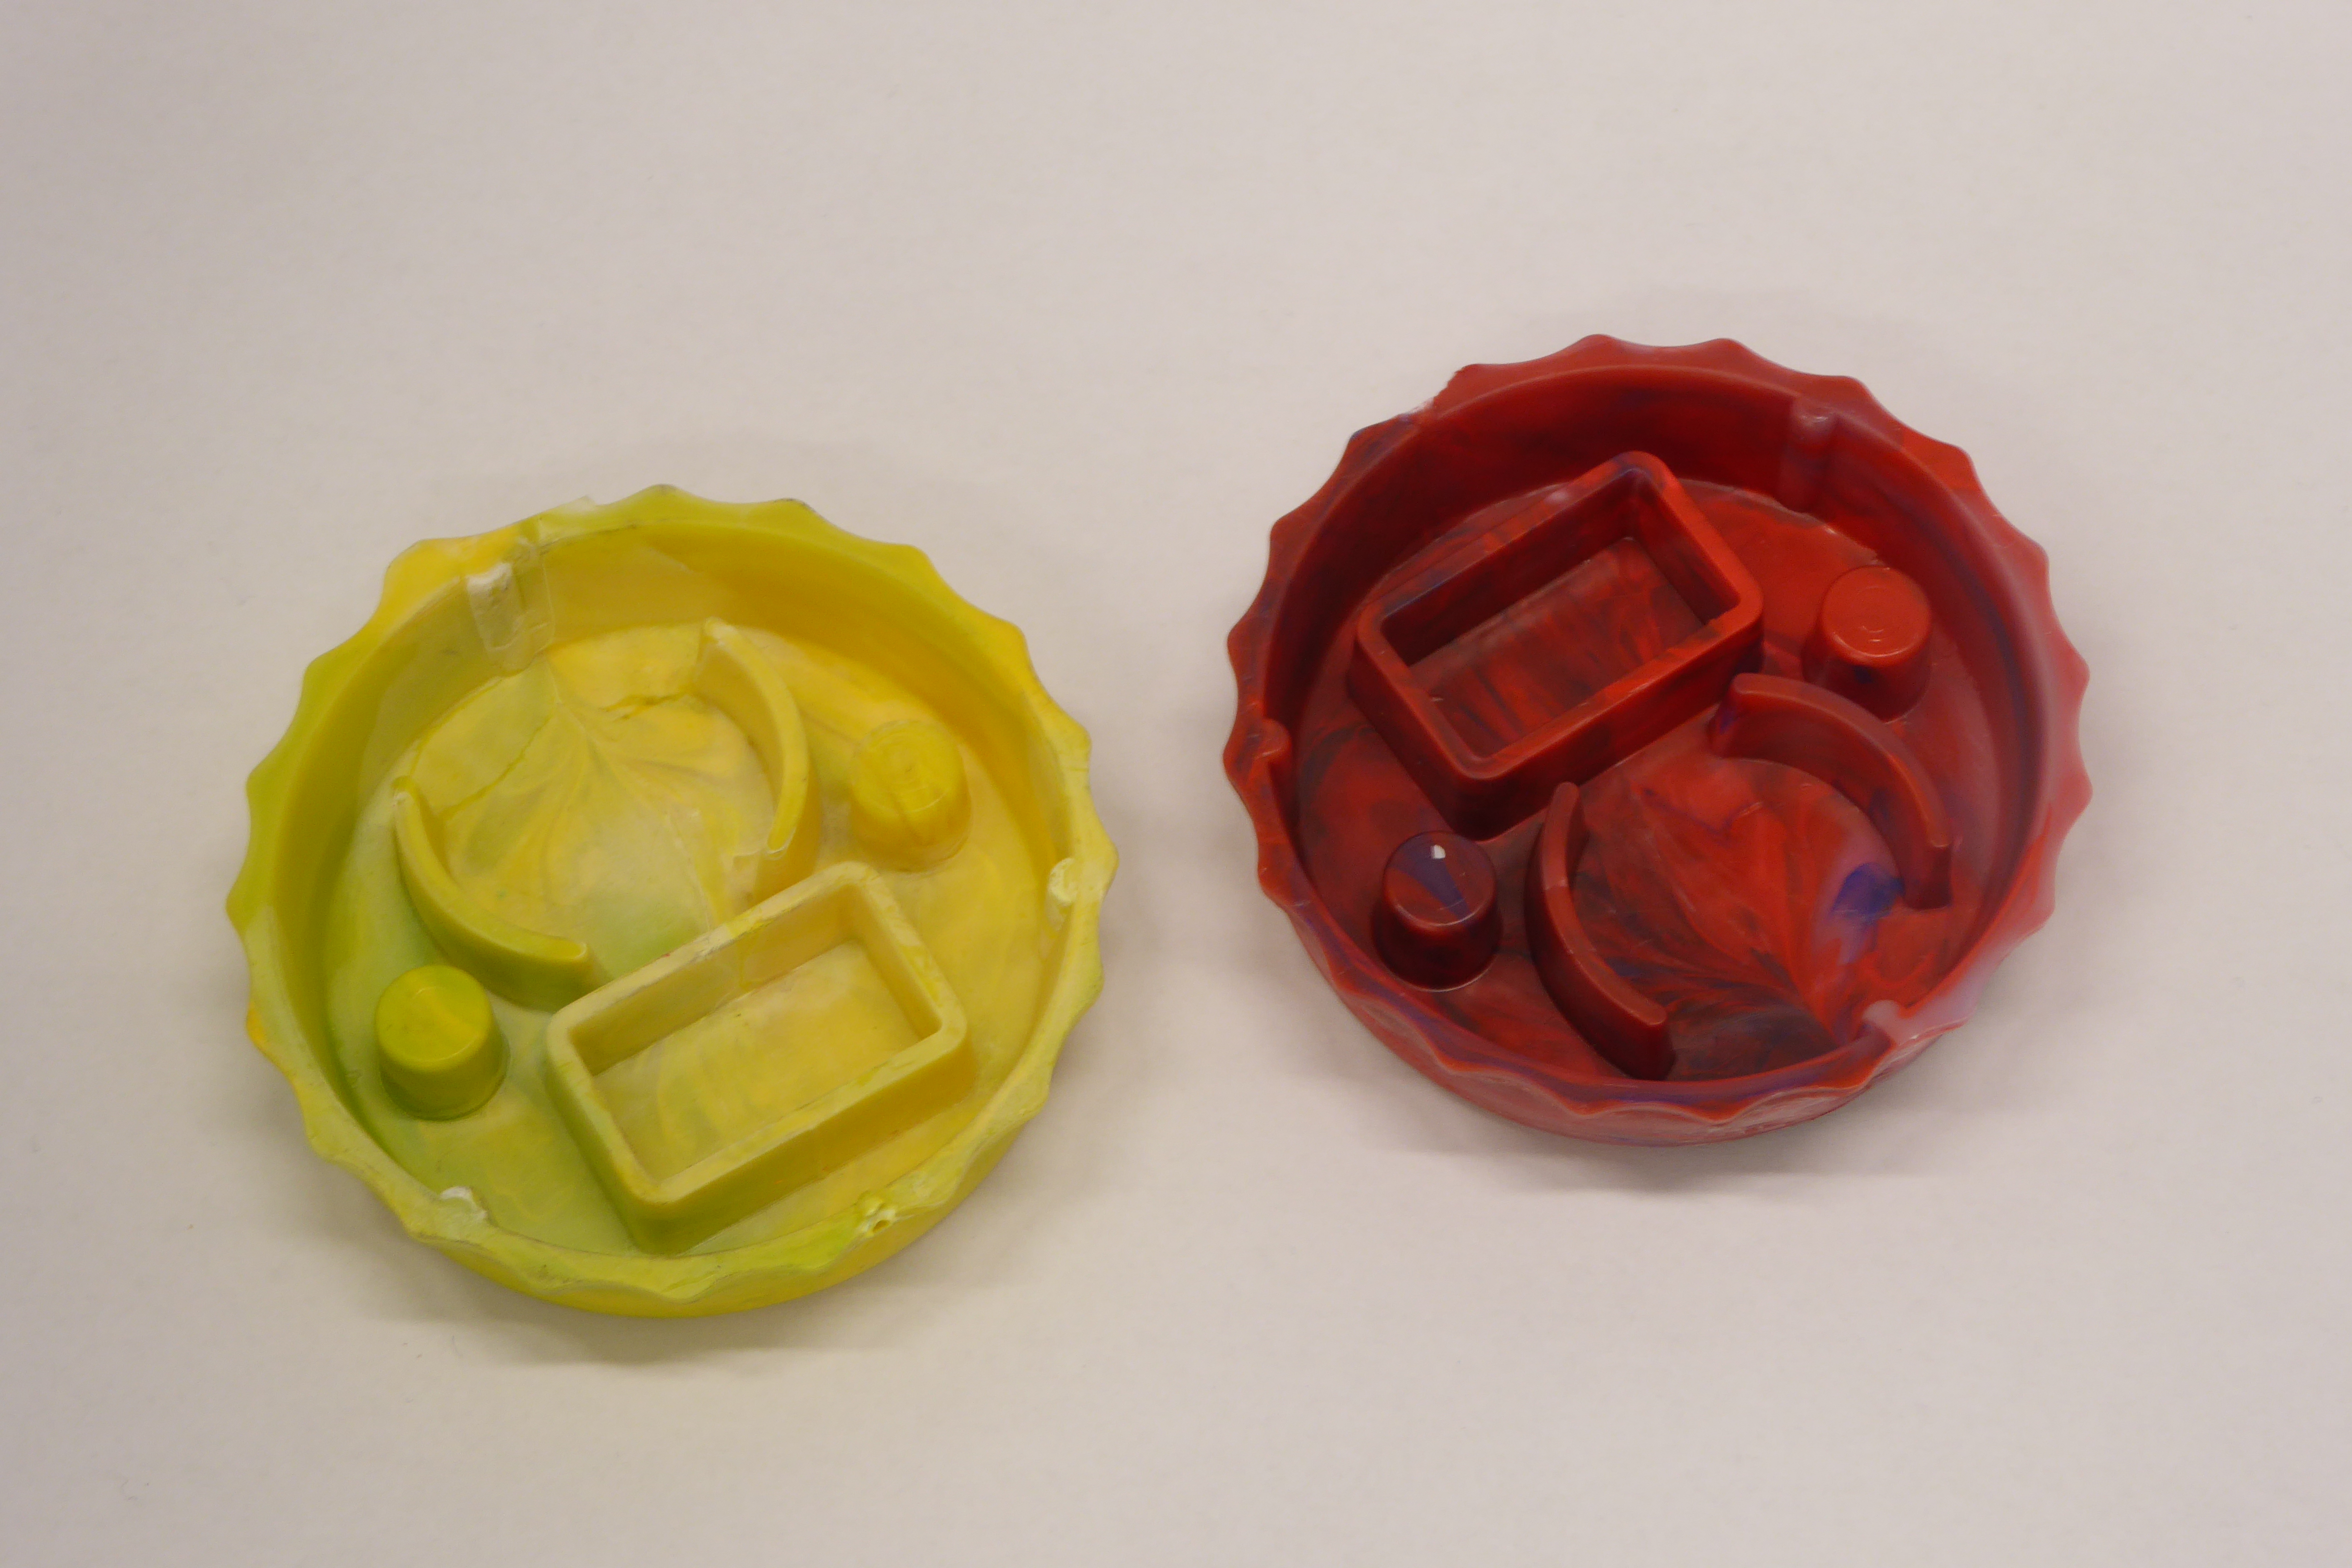
Label: Bottle Opener - Cover